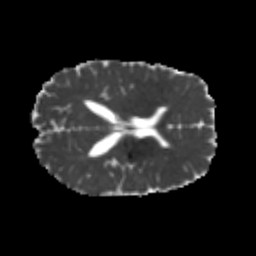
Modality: MD
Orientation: axial
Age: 21
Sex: male
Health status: healthy
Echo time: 0.074 s